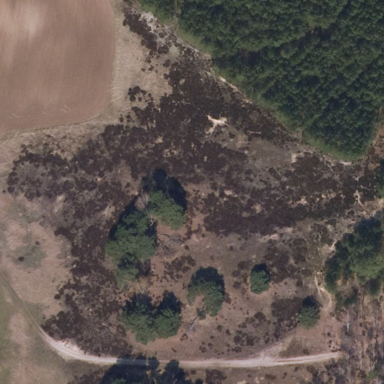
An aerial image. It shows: Landscape with heath vegetation.